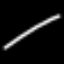
Label: line